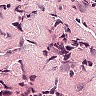
Metastatic tissue present: no